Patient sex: F
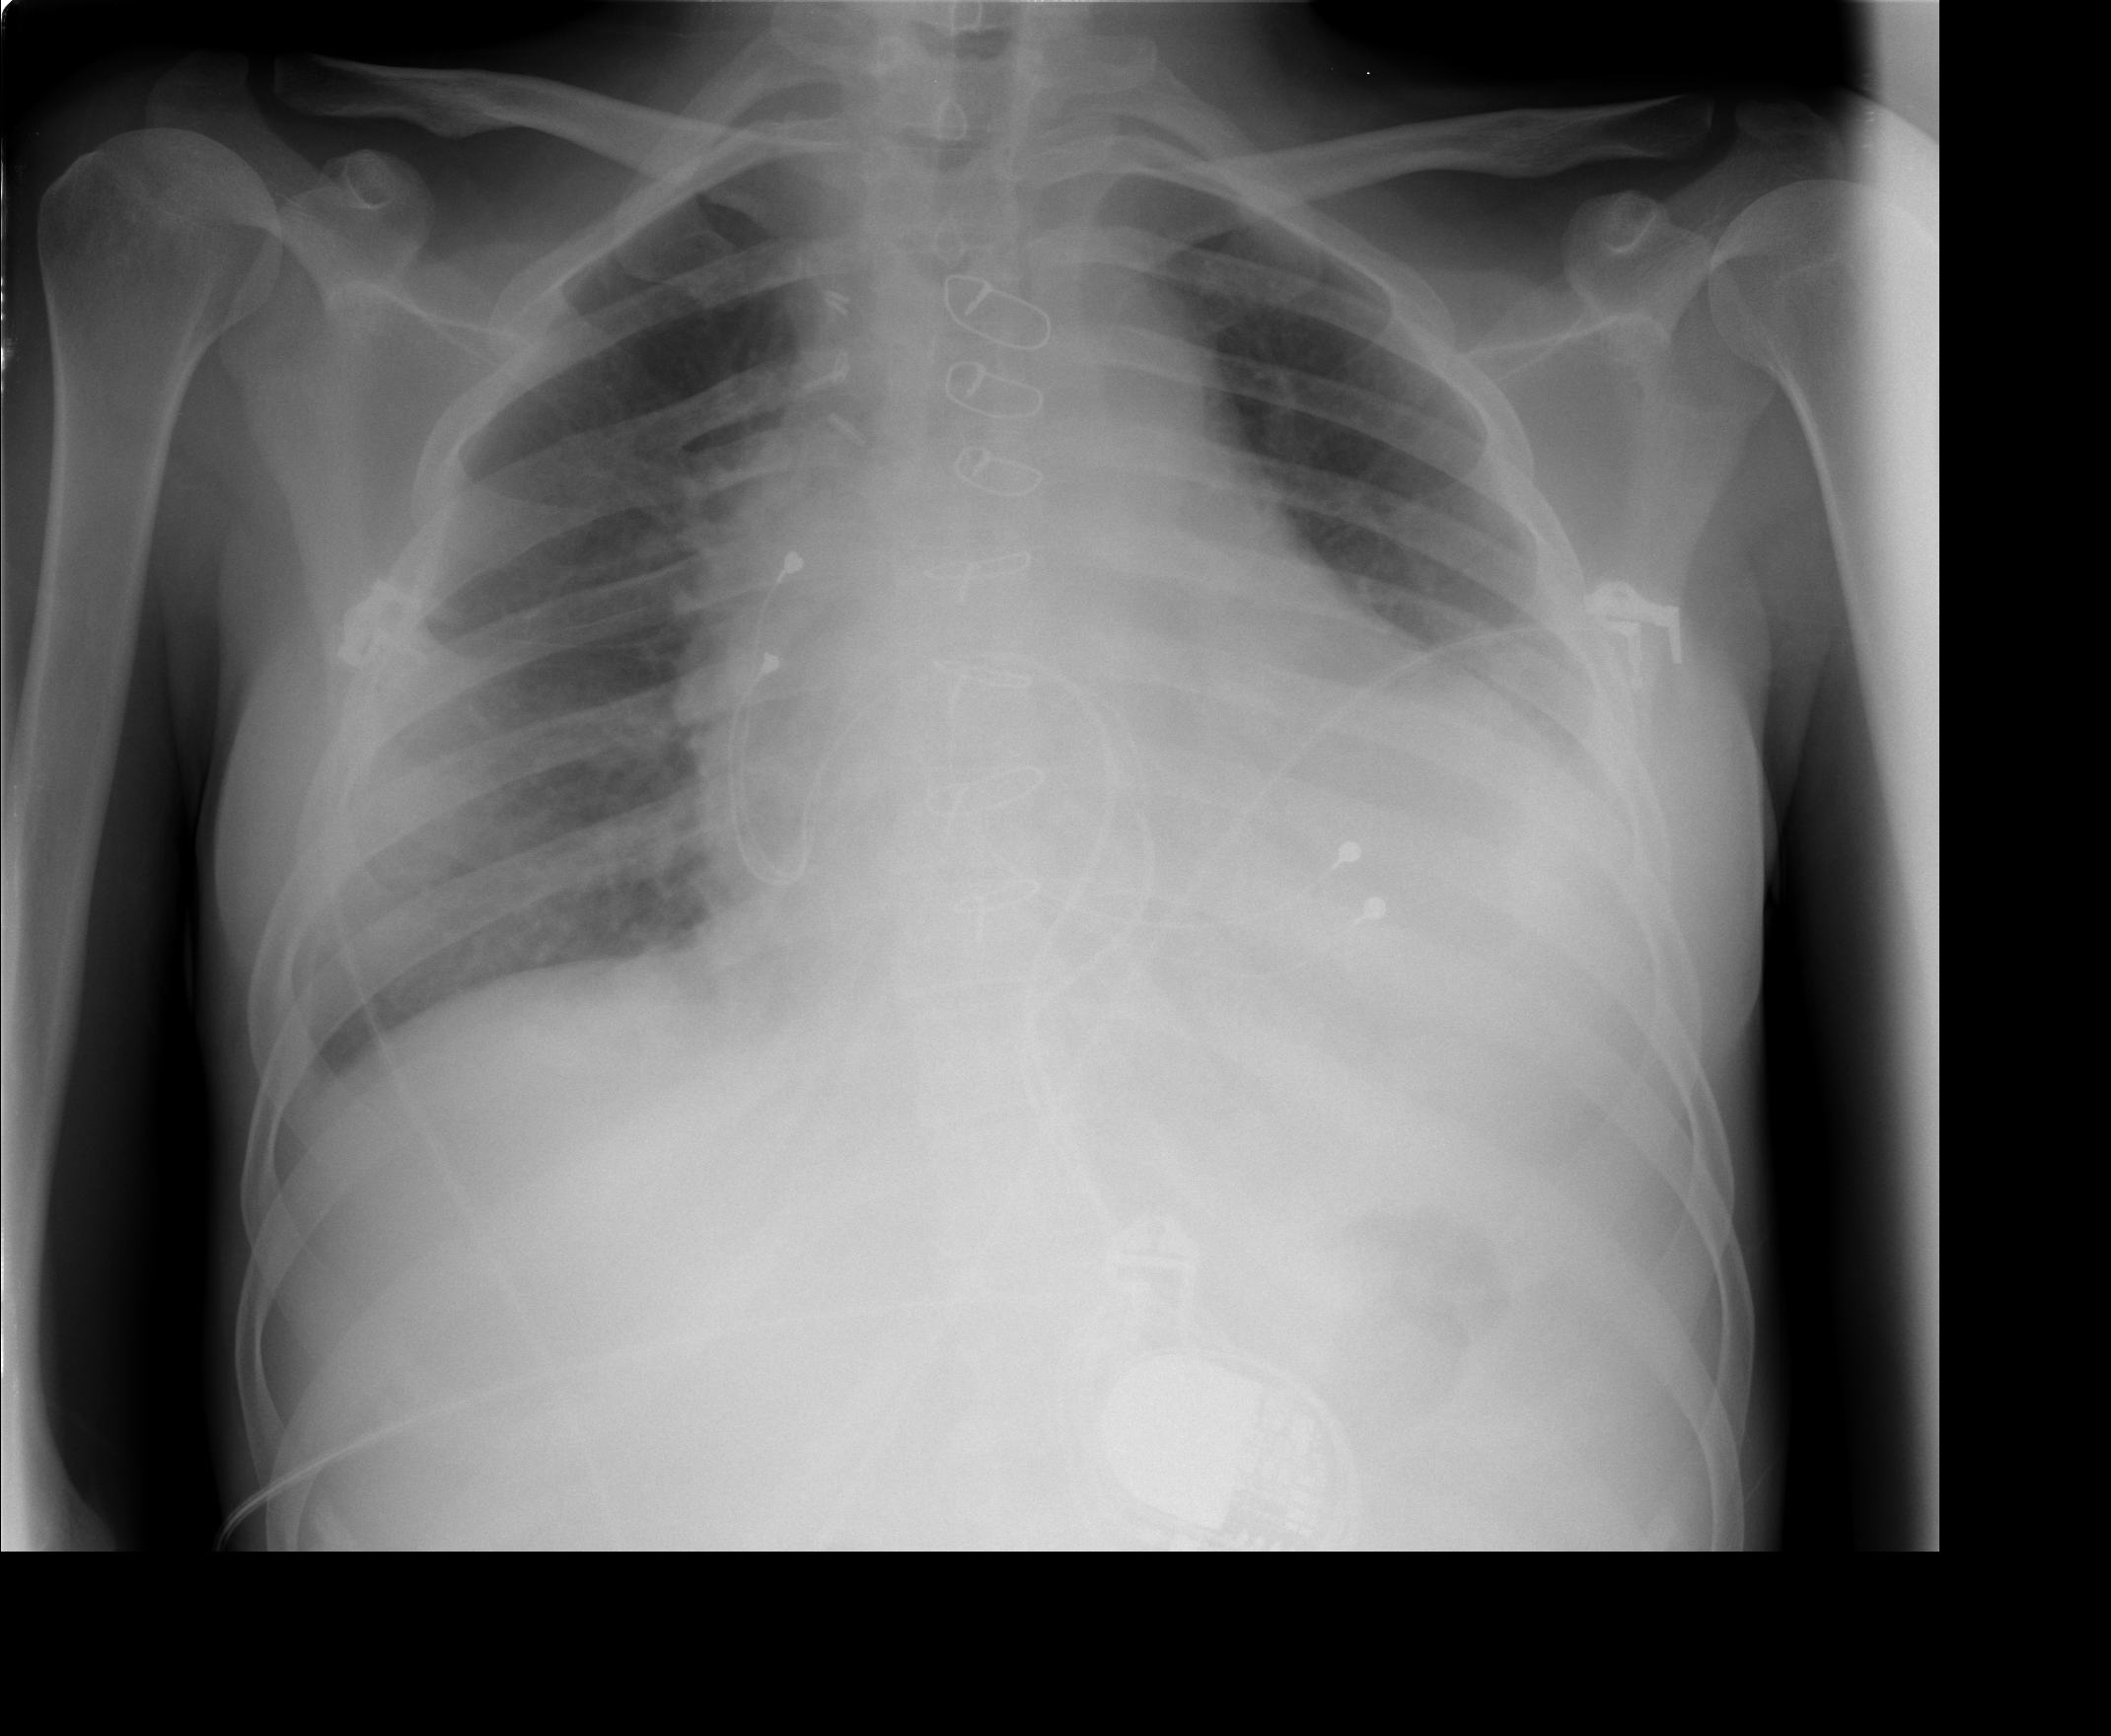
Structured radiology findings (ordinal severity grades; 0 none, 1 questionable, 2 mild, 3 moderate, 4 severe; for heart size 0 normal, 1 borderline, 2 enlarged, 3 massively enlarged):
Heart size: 2
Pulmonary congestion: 0
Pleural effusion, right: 2
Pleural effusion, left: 2
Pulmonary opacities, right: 0
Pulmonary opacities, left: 0
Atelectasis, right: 2
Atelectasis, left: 2